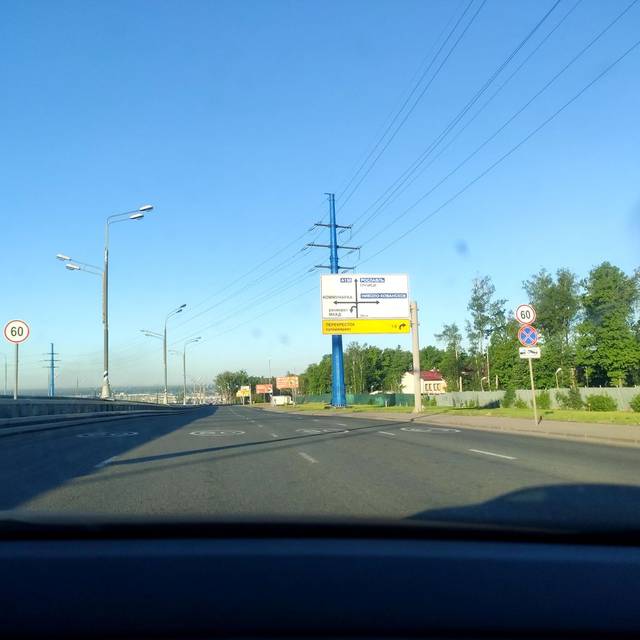
Region: Russia
Coordinates: 55.584, 37.47